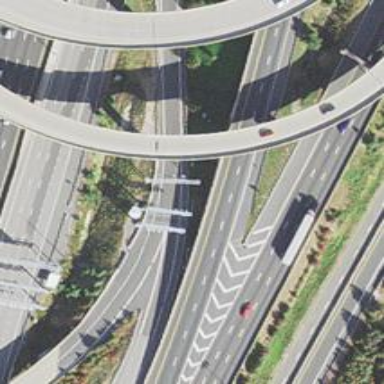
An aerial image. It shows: Toll gantry on the road.